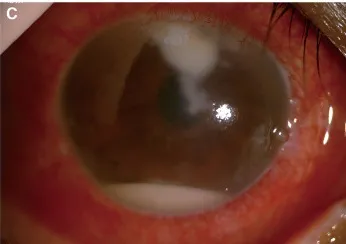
Changes in the patient's corneal condition before penetrating keratoplasty. (C,D) Show slit-lamp and sodium fluorescein staining after 6 days of antifungal treatment, respectively.
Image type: medical_photograph (other_medical_photograph)